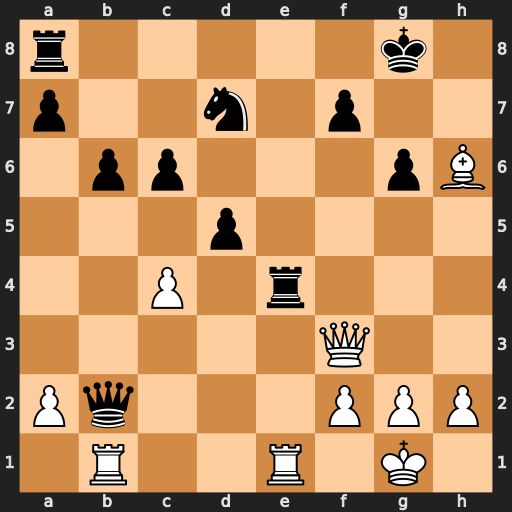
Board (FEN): r5k1/p2n1p2/1pp3pB/3p4/2P1r3/5Q2/Pq3PPP/1R2R1K1
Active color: w
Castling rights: -
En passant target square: -
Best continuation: Qxe4 Qxf2+ Kxf2